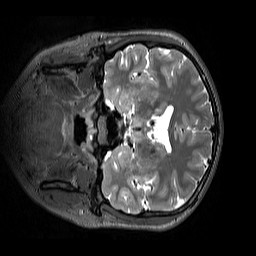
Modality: T2w
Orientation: coronal
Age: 11
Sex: female
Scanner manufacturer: siemens
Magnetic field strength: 3 T
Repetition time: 3.2 s
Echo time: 0.408 s